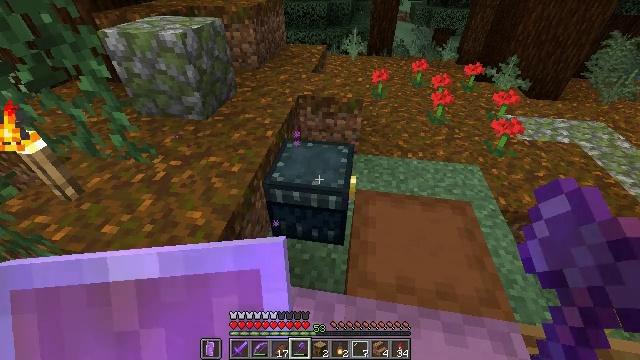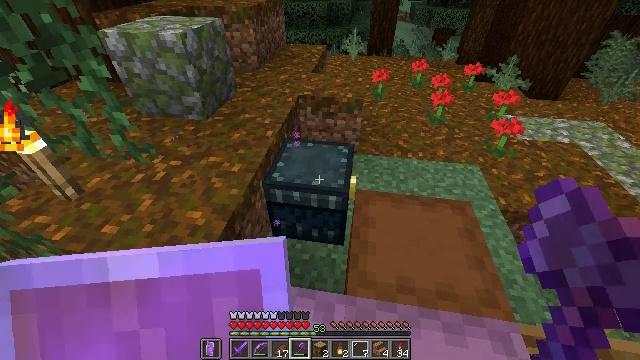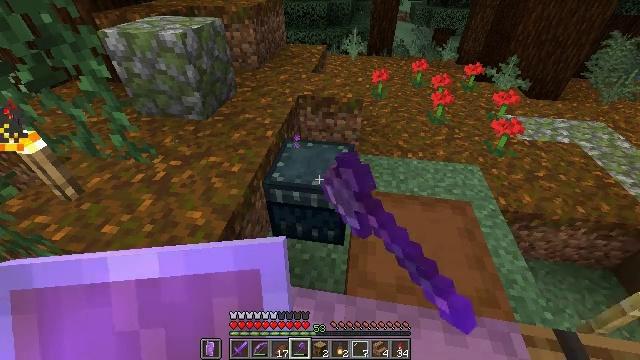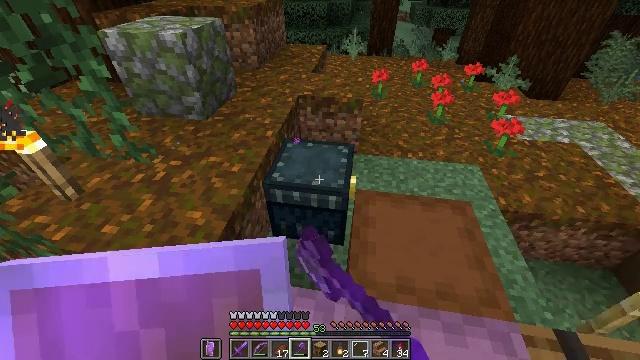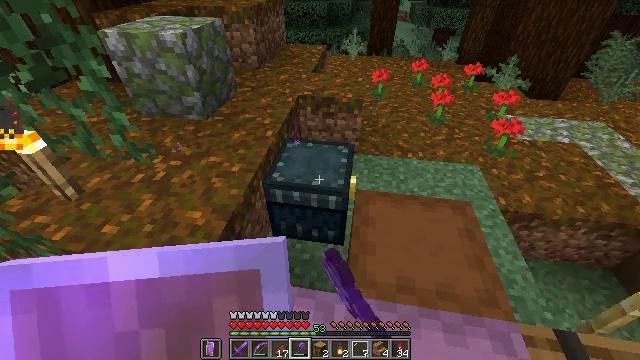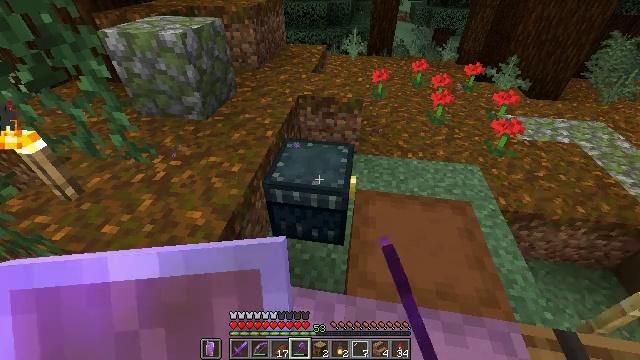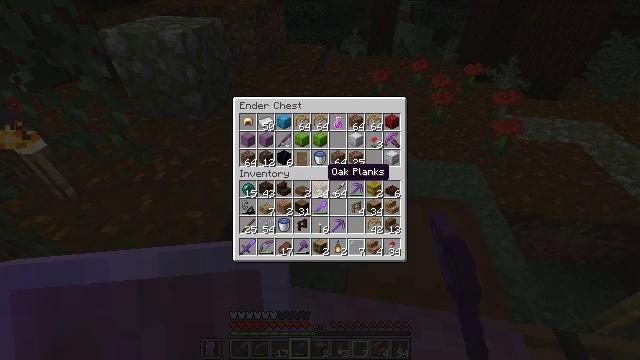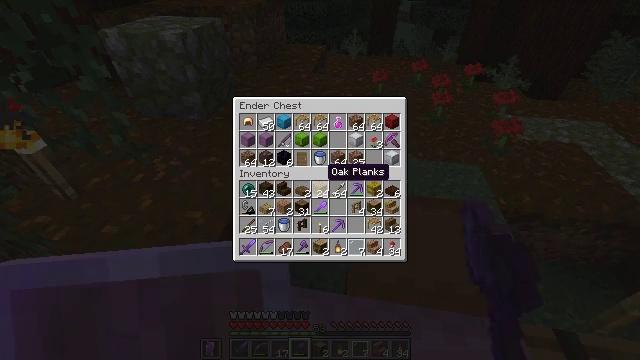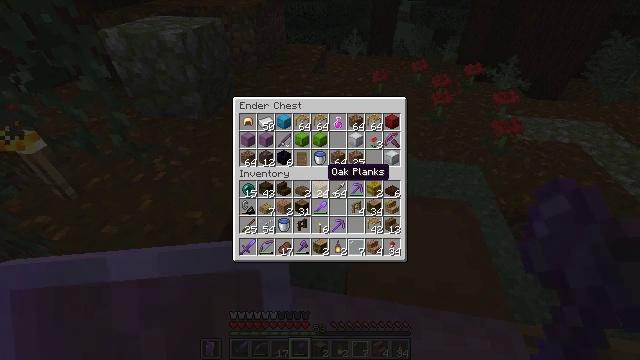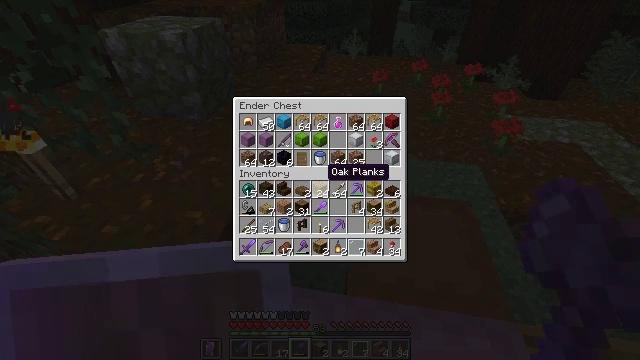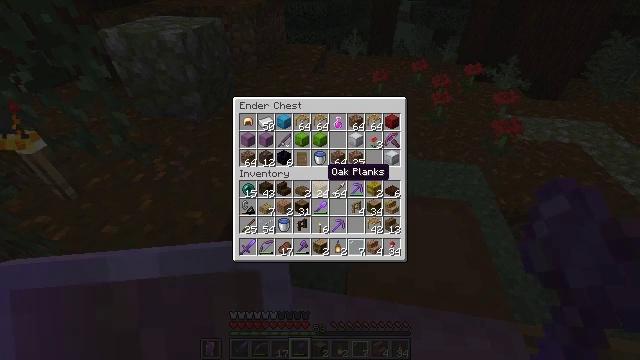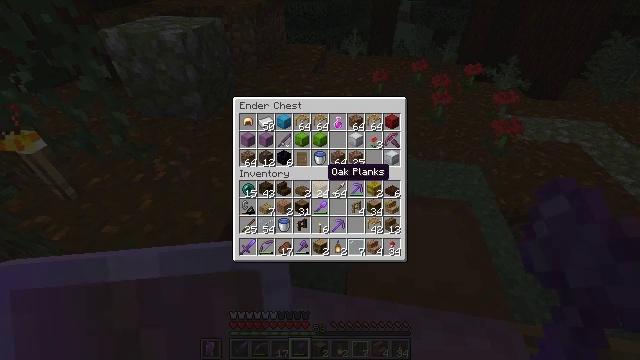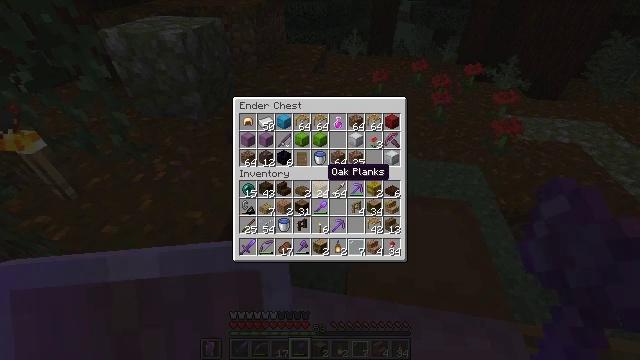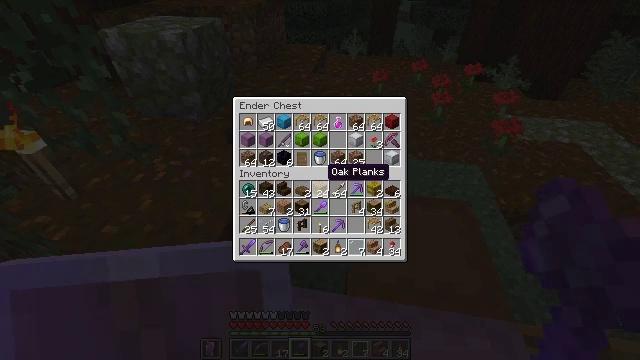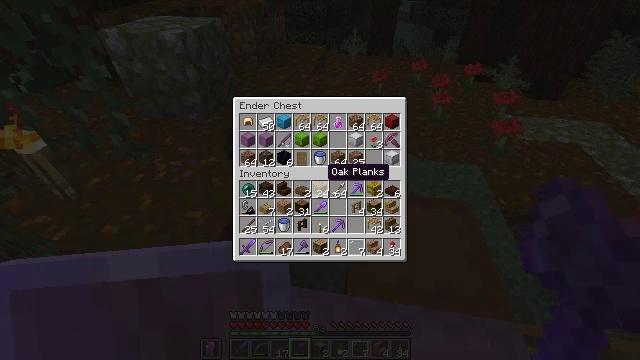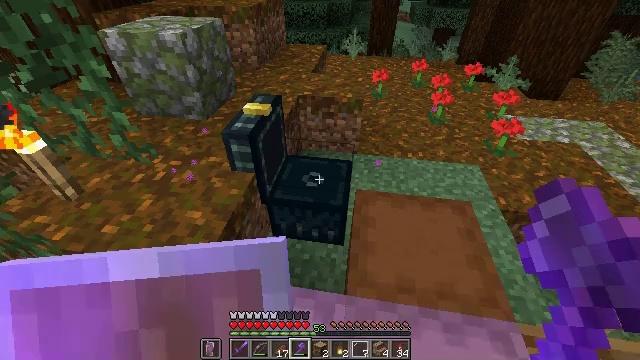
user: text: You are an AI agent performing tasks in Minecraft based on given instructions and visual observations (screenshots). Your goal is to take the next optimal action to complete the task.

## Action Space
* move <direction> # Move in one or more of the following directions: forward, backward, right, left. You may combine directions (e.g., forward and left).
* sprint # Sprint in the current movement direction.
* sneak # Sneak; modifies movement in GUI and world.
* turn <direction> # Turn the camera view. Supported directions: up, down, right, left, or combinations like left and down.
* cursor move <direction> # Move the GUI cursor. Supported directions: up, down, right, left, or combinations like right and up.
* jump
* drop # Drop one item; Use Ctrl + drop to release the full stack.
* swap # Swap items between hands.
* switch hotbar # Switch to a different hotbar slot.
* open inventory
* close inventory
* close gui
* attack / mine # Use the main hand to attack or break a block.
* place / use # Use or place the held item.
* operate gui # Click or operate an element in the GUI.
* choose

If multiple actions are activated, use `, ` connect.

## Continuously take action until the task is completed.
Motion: motion action
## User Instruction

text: Mine dark oak slab.
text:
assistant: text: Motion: use / place
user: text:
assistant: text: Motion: use / place
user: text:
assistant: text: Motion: no_op
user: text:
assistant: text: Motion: no_op
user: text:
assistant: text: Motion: no_op
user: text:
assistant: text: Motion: no_op
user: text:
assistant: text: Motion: no_op
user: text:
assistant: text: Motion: no_op
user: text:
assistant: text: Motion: no_op
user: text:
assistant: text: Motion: no_op
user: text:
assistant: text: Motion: no_op
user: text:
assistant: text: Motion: no_op
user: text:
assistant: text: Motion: no_op
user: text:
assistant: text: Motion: no_op
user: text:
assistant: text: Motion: no_op
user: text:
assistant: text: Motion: no_op
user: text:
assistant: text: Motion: turn right
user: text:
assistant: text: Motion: turn right and down
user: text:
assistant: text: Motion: turn right and down
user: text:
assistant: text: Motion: turn right
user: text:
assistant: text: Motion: no_op
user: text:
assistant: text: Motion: no_op
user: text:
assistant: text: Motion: use / place
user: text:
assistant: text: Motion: use / place
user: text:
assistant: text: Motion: use / place
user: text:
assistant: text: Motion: no_op
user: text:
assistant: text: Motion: no_op
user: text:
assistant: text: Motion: no_op
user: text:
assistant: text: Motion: no_op
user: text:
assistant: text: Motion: turn right and down